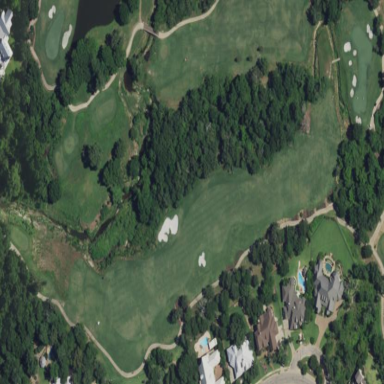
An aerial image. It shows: Area with grass used as rough in golf course.